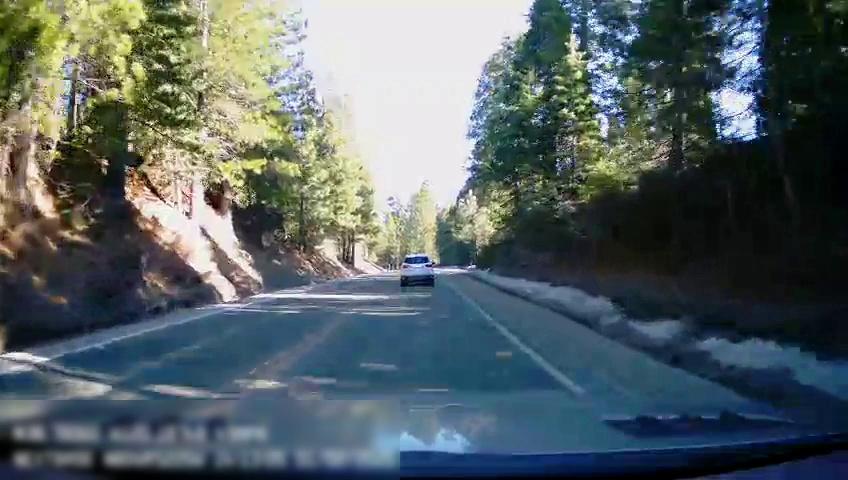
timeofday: Day
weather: Sunny
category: Drivable Space
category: Vehicles | SUV
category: Lanes | Current Lane
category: Lanes | Alternate Lane
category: Lanes | Opposite Lane